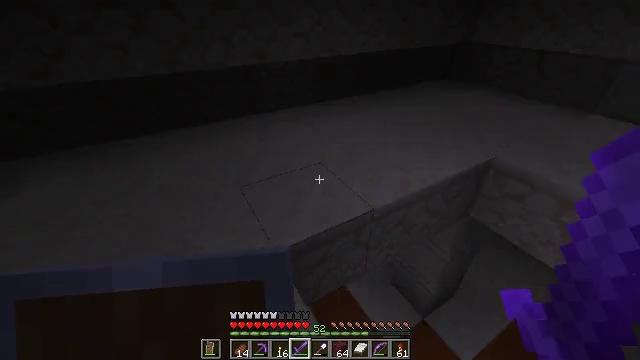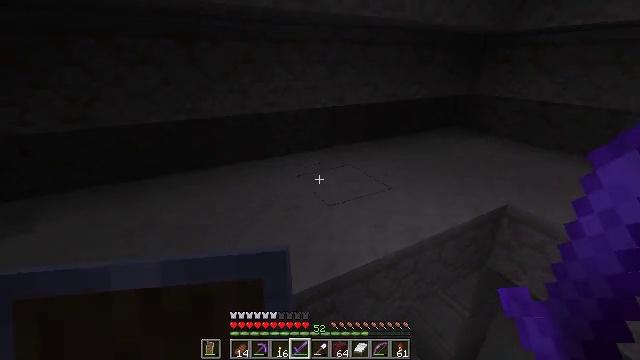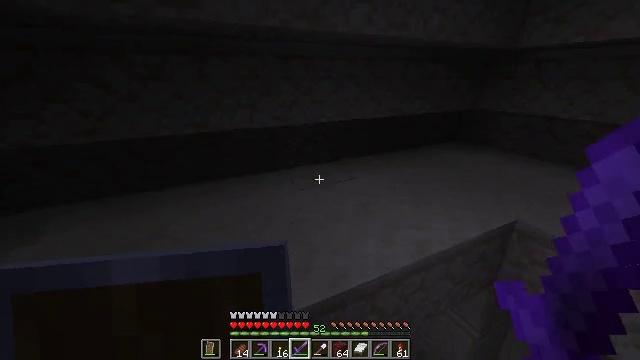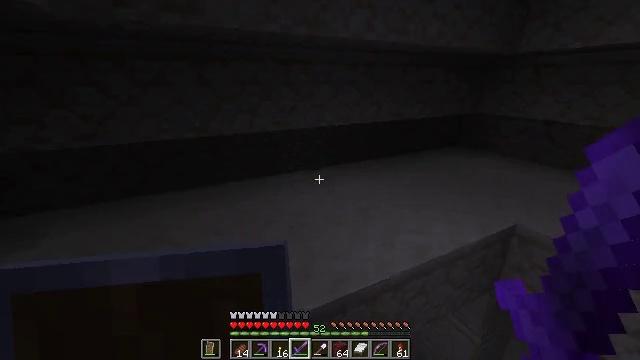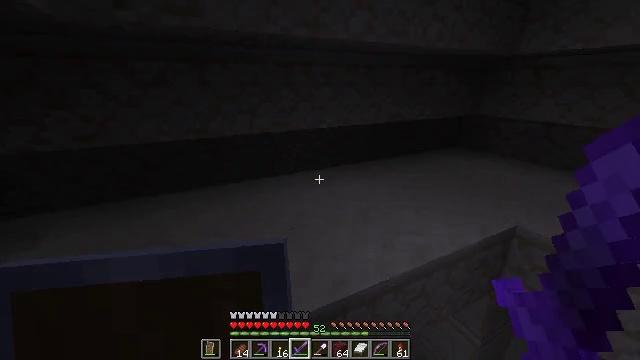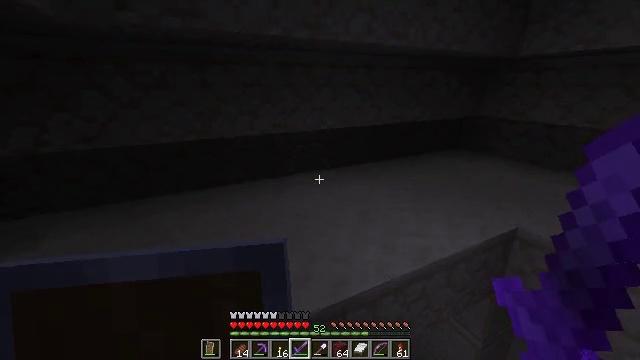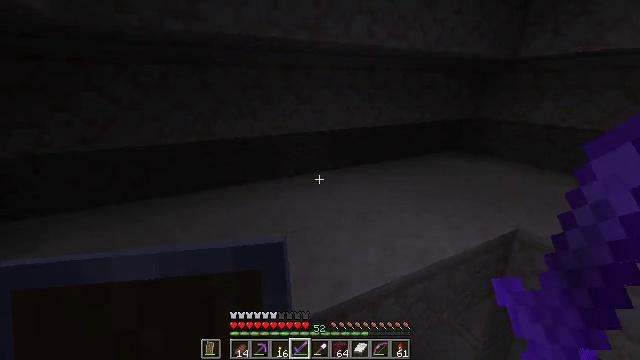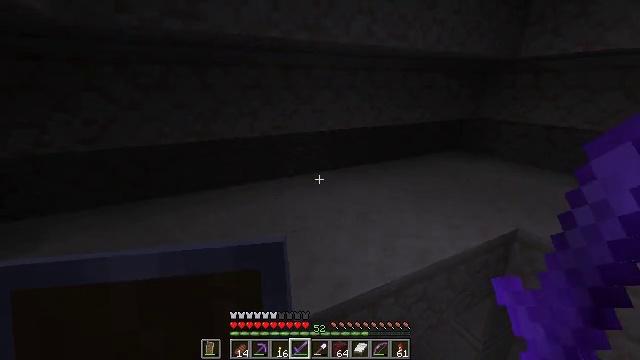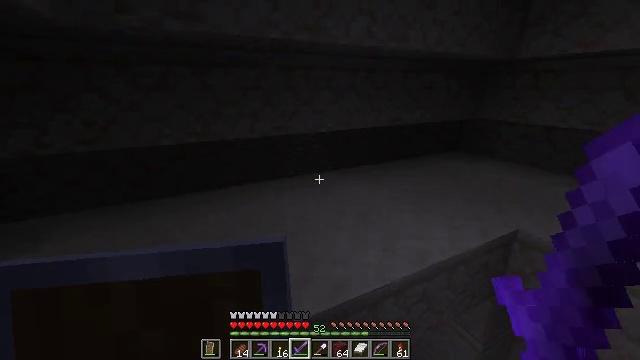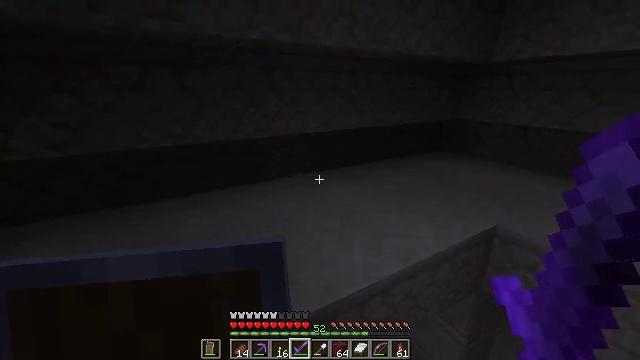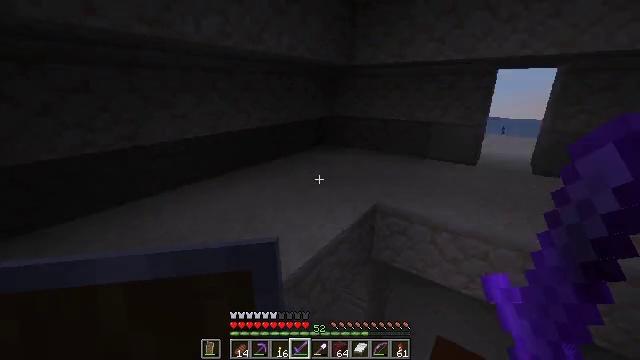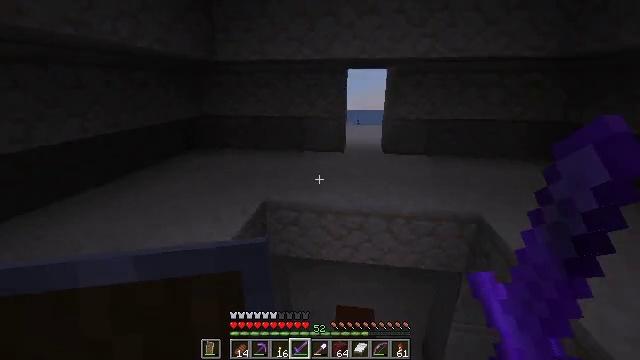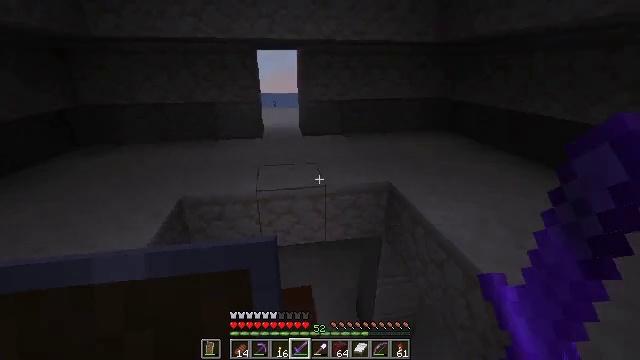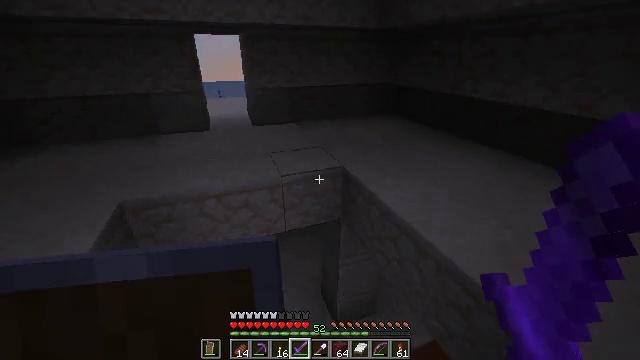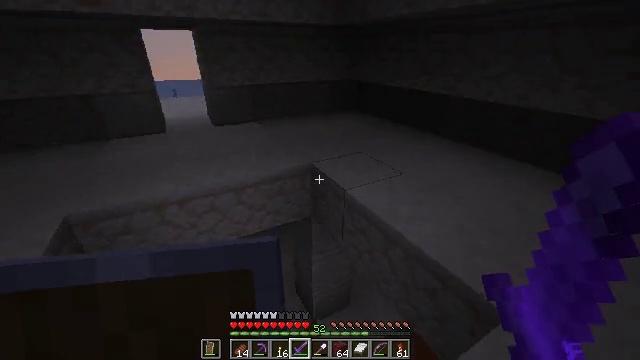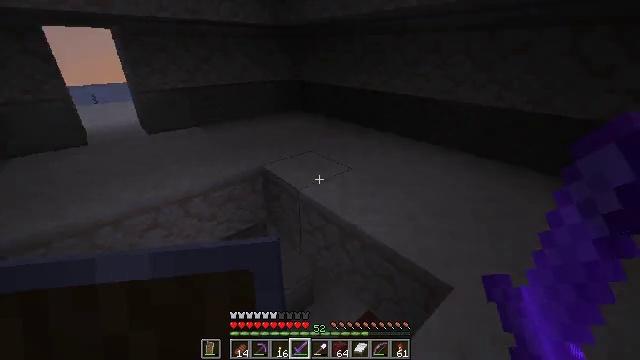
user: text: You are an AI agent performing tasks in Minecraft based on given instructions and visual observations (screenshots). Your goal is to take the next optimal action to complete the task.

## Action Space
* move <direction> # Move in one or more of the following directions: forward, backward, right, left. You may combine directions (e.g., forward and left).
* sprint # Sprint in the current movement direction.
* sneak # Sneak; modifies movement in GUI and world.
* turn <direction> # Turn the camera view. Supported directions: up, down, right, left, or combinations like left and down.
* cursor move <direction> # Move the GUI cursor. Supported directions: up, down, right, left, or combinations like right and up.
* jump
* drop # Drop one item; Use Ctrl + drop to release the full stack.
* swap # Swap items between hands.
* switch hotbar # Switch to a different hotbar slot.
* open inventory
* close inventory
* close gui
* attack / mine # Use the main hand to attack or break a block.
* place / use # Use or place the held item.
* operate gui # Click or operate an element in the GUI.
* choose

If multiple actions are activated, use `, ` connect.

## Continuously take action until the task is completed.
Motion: motion action
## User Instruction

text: Gather sandstone from the desert.
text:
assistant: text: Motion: turn left and up
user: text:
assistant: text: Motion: turn left and up
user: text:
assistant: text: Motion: no_op
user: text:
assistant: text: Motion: no_op
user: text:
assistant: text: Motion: no_op
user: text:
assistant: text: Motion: no_op
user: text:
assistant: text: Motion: no_op
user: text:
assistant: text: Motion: no_op
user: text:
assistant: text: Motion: turn right
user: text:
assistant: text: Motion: turn right
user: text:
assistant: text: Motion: turn right
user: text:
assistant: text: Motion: turn right and down
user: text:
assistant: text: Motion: turn right and down
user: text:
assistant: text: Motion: turn right
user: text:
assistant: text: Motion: turn right
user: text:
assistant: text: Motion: turn right
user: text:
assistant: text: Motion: turn right
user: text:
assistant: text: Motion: turn right
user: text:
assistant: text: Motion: turn right
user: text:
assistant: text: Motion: turn right
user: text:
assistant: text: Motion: turn right
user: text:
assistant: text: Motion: turn right
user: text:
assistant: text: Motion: turn right
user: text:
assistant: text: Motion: turn right
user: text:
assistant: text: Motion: turn right
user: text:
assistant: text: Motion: turn right
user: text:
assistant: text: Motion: turn left
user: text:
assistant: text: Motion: turn left and up
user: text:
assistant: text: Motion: turn left
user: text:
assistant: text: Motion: turn left